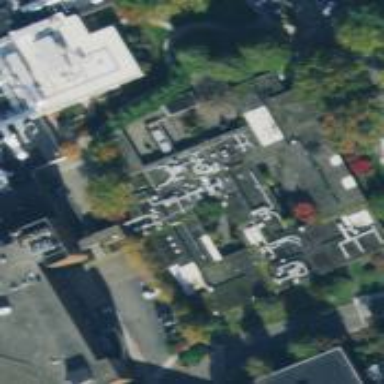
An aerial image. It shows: Healthcare clinic.